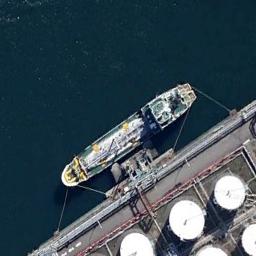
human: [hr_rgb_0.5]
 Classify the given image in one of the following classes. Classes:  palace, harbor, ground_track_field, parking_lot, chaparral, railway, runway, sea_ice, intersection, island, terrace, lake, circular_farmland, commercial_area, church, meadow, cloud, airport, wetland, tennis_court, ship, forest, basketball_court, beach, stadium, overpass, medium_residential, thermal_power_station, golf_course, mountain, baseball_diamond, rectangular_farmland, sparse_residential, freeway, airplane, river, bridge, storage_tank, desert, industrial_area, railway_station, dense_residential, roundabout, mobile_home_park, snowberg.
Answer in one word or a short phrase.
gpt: ship